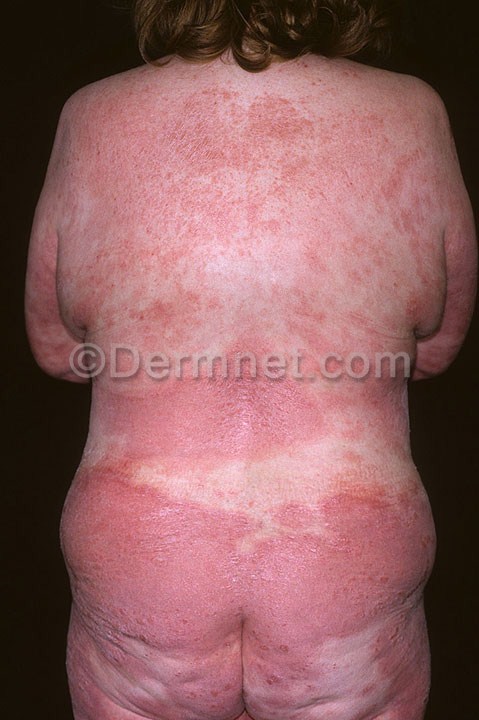
Disease: Psoriasis pictures Lichen Planus and related diseases